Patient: sex F, age 53
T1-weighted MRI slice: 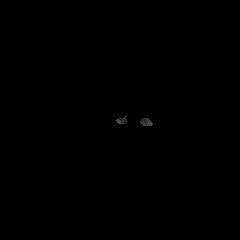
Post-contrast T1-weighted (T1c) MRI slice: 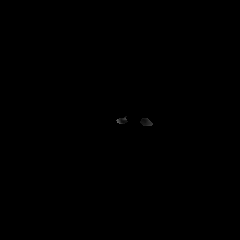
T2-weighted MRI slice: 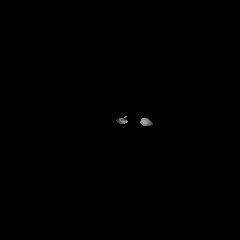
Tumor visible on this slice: no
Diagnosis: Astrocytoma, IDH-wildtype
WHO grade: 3